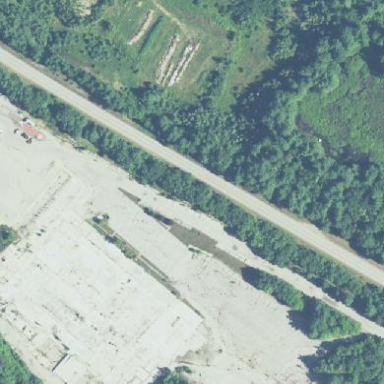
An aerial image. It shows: Scrap yard located in industrial area.